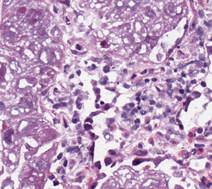
Tumor epithelial tissue: yes
Tumor-associated stroma tissue: yes
Normal tissue: no